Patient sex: M
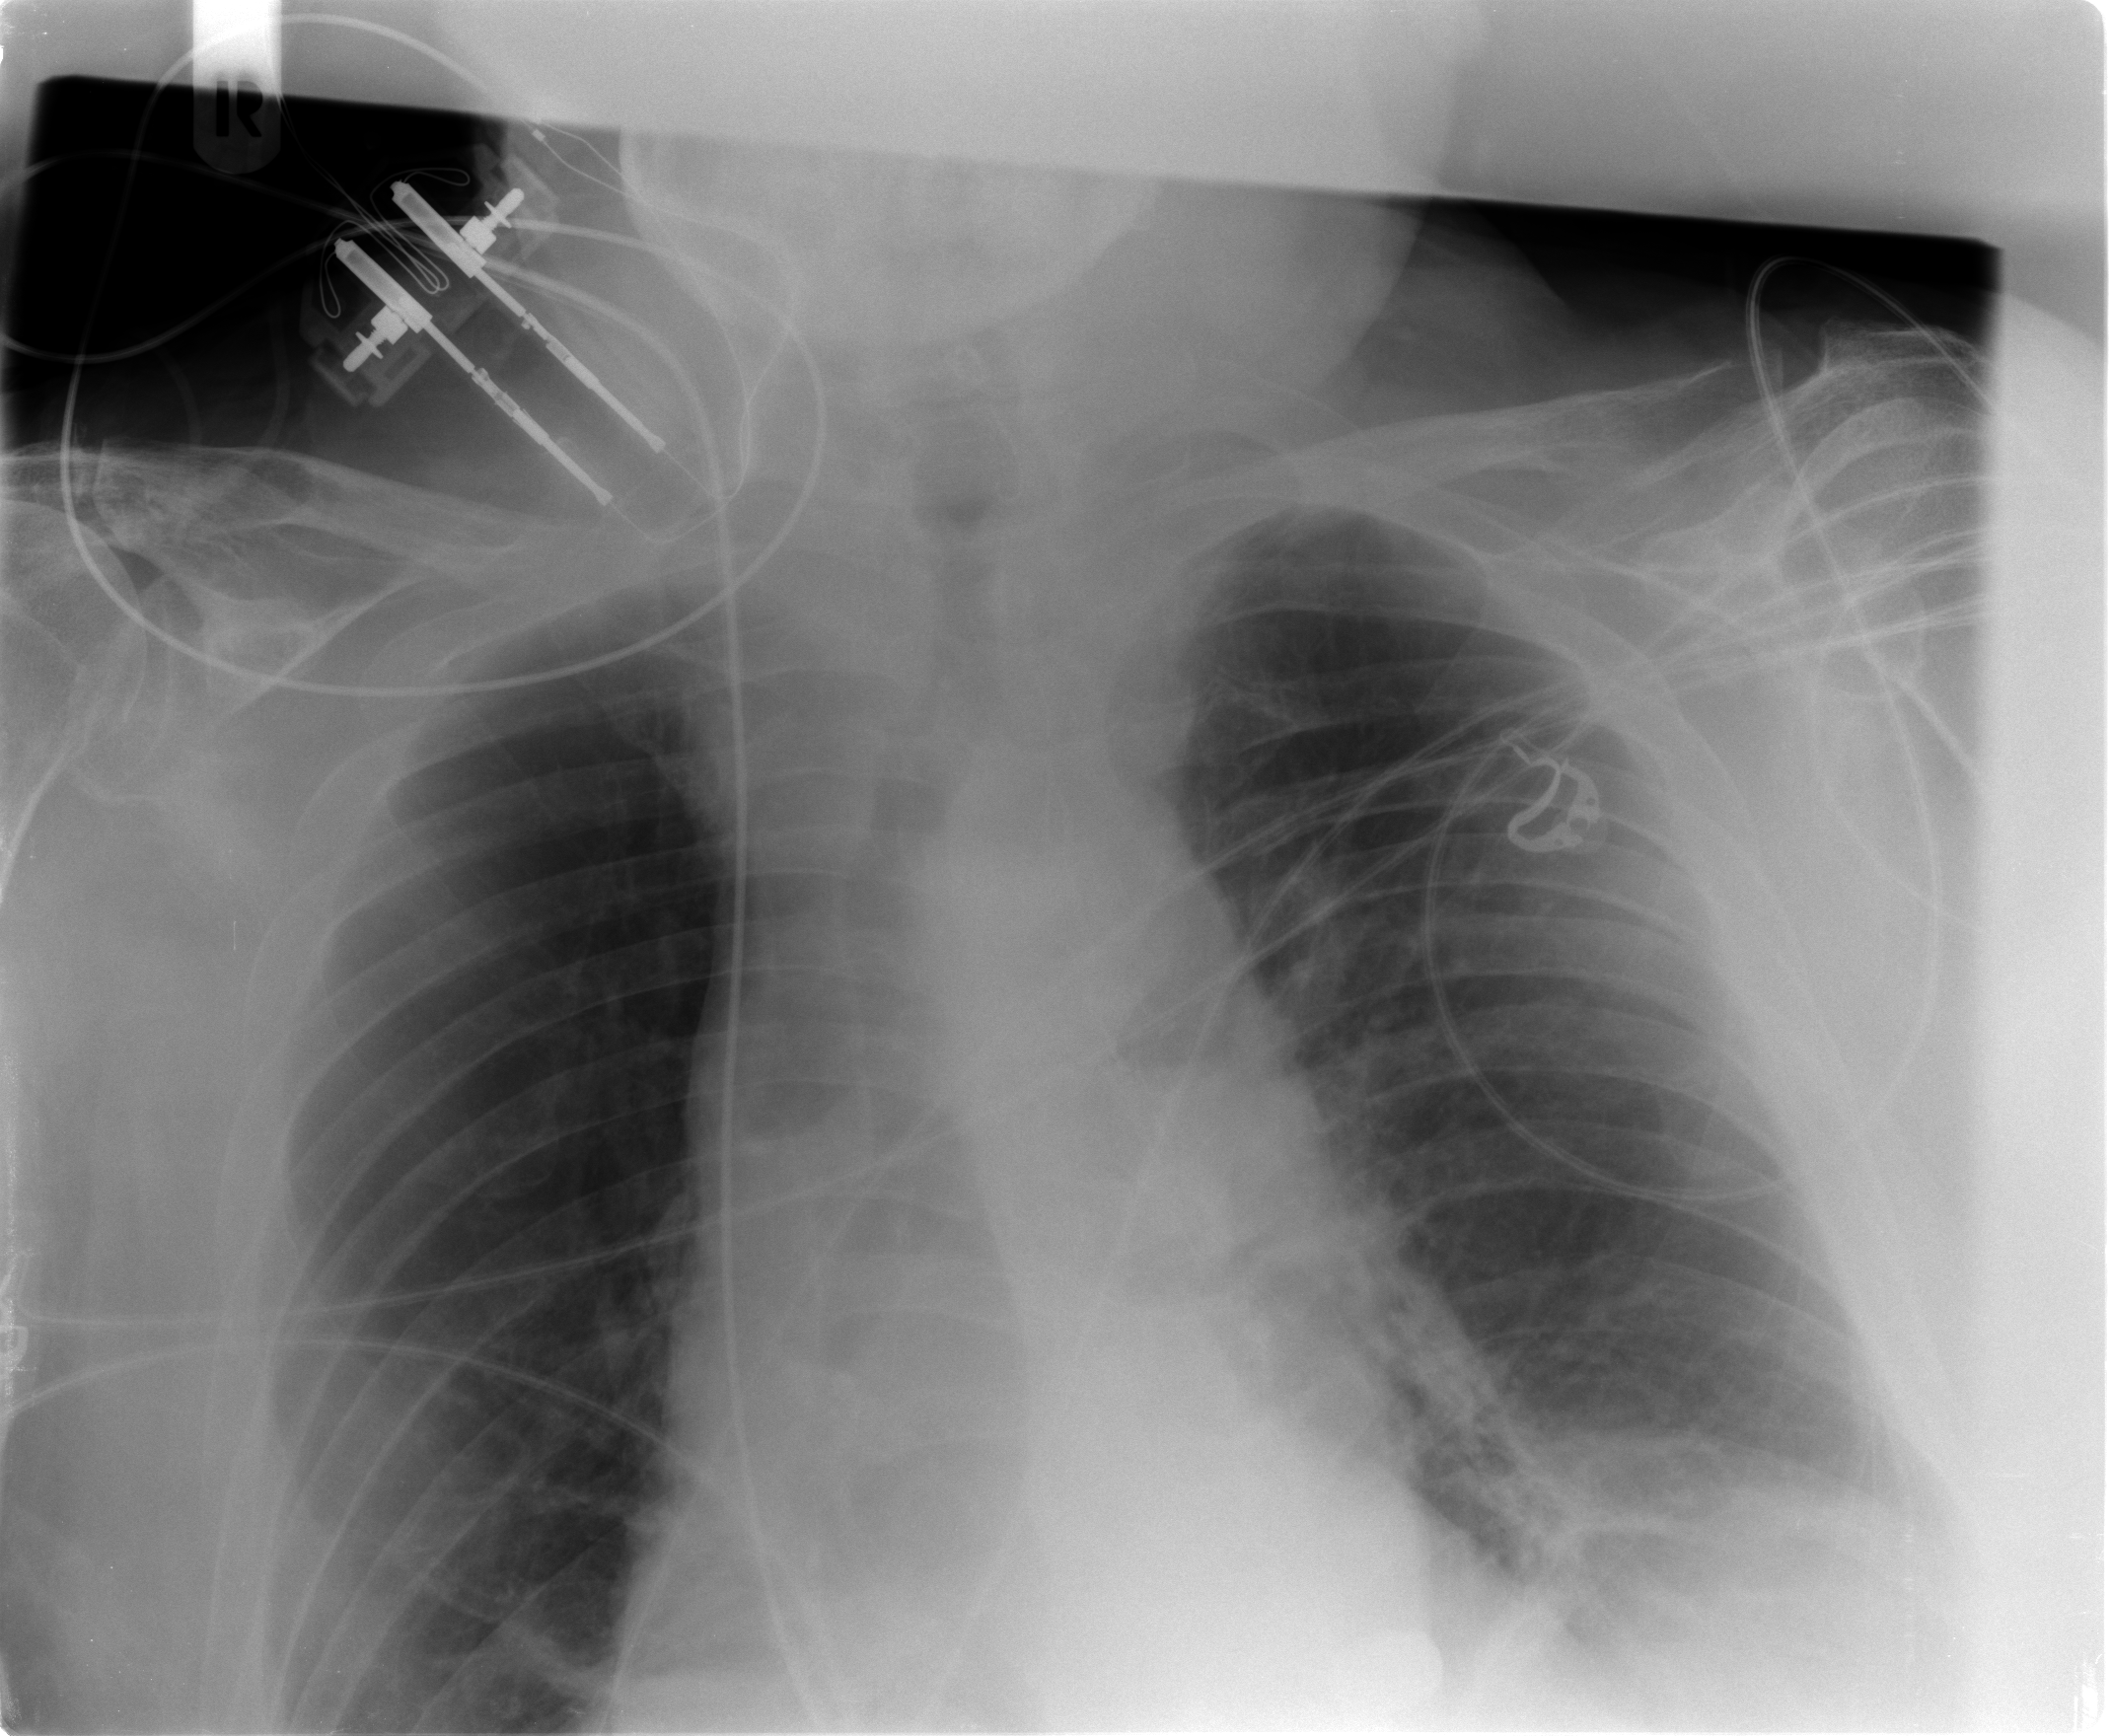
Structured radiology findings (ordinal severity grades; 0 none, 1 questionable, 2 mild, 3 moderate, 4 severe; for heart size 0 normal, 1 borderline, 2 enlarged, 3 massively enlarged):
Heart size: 0
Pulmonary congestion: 0
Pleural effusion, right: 0
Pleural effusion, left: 0
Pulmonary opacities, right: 0
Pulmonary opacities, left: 0
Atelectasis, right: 1
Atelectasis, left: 2